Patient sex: F
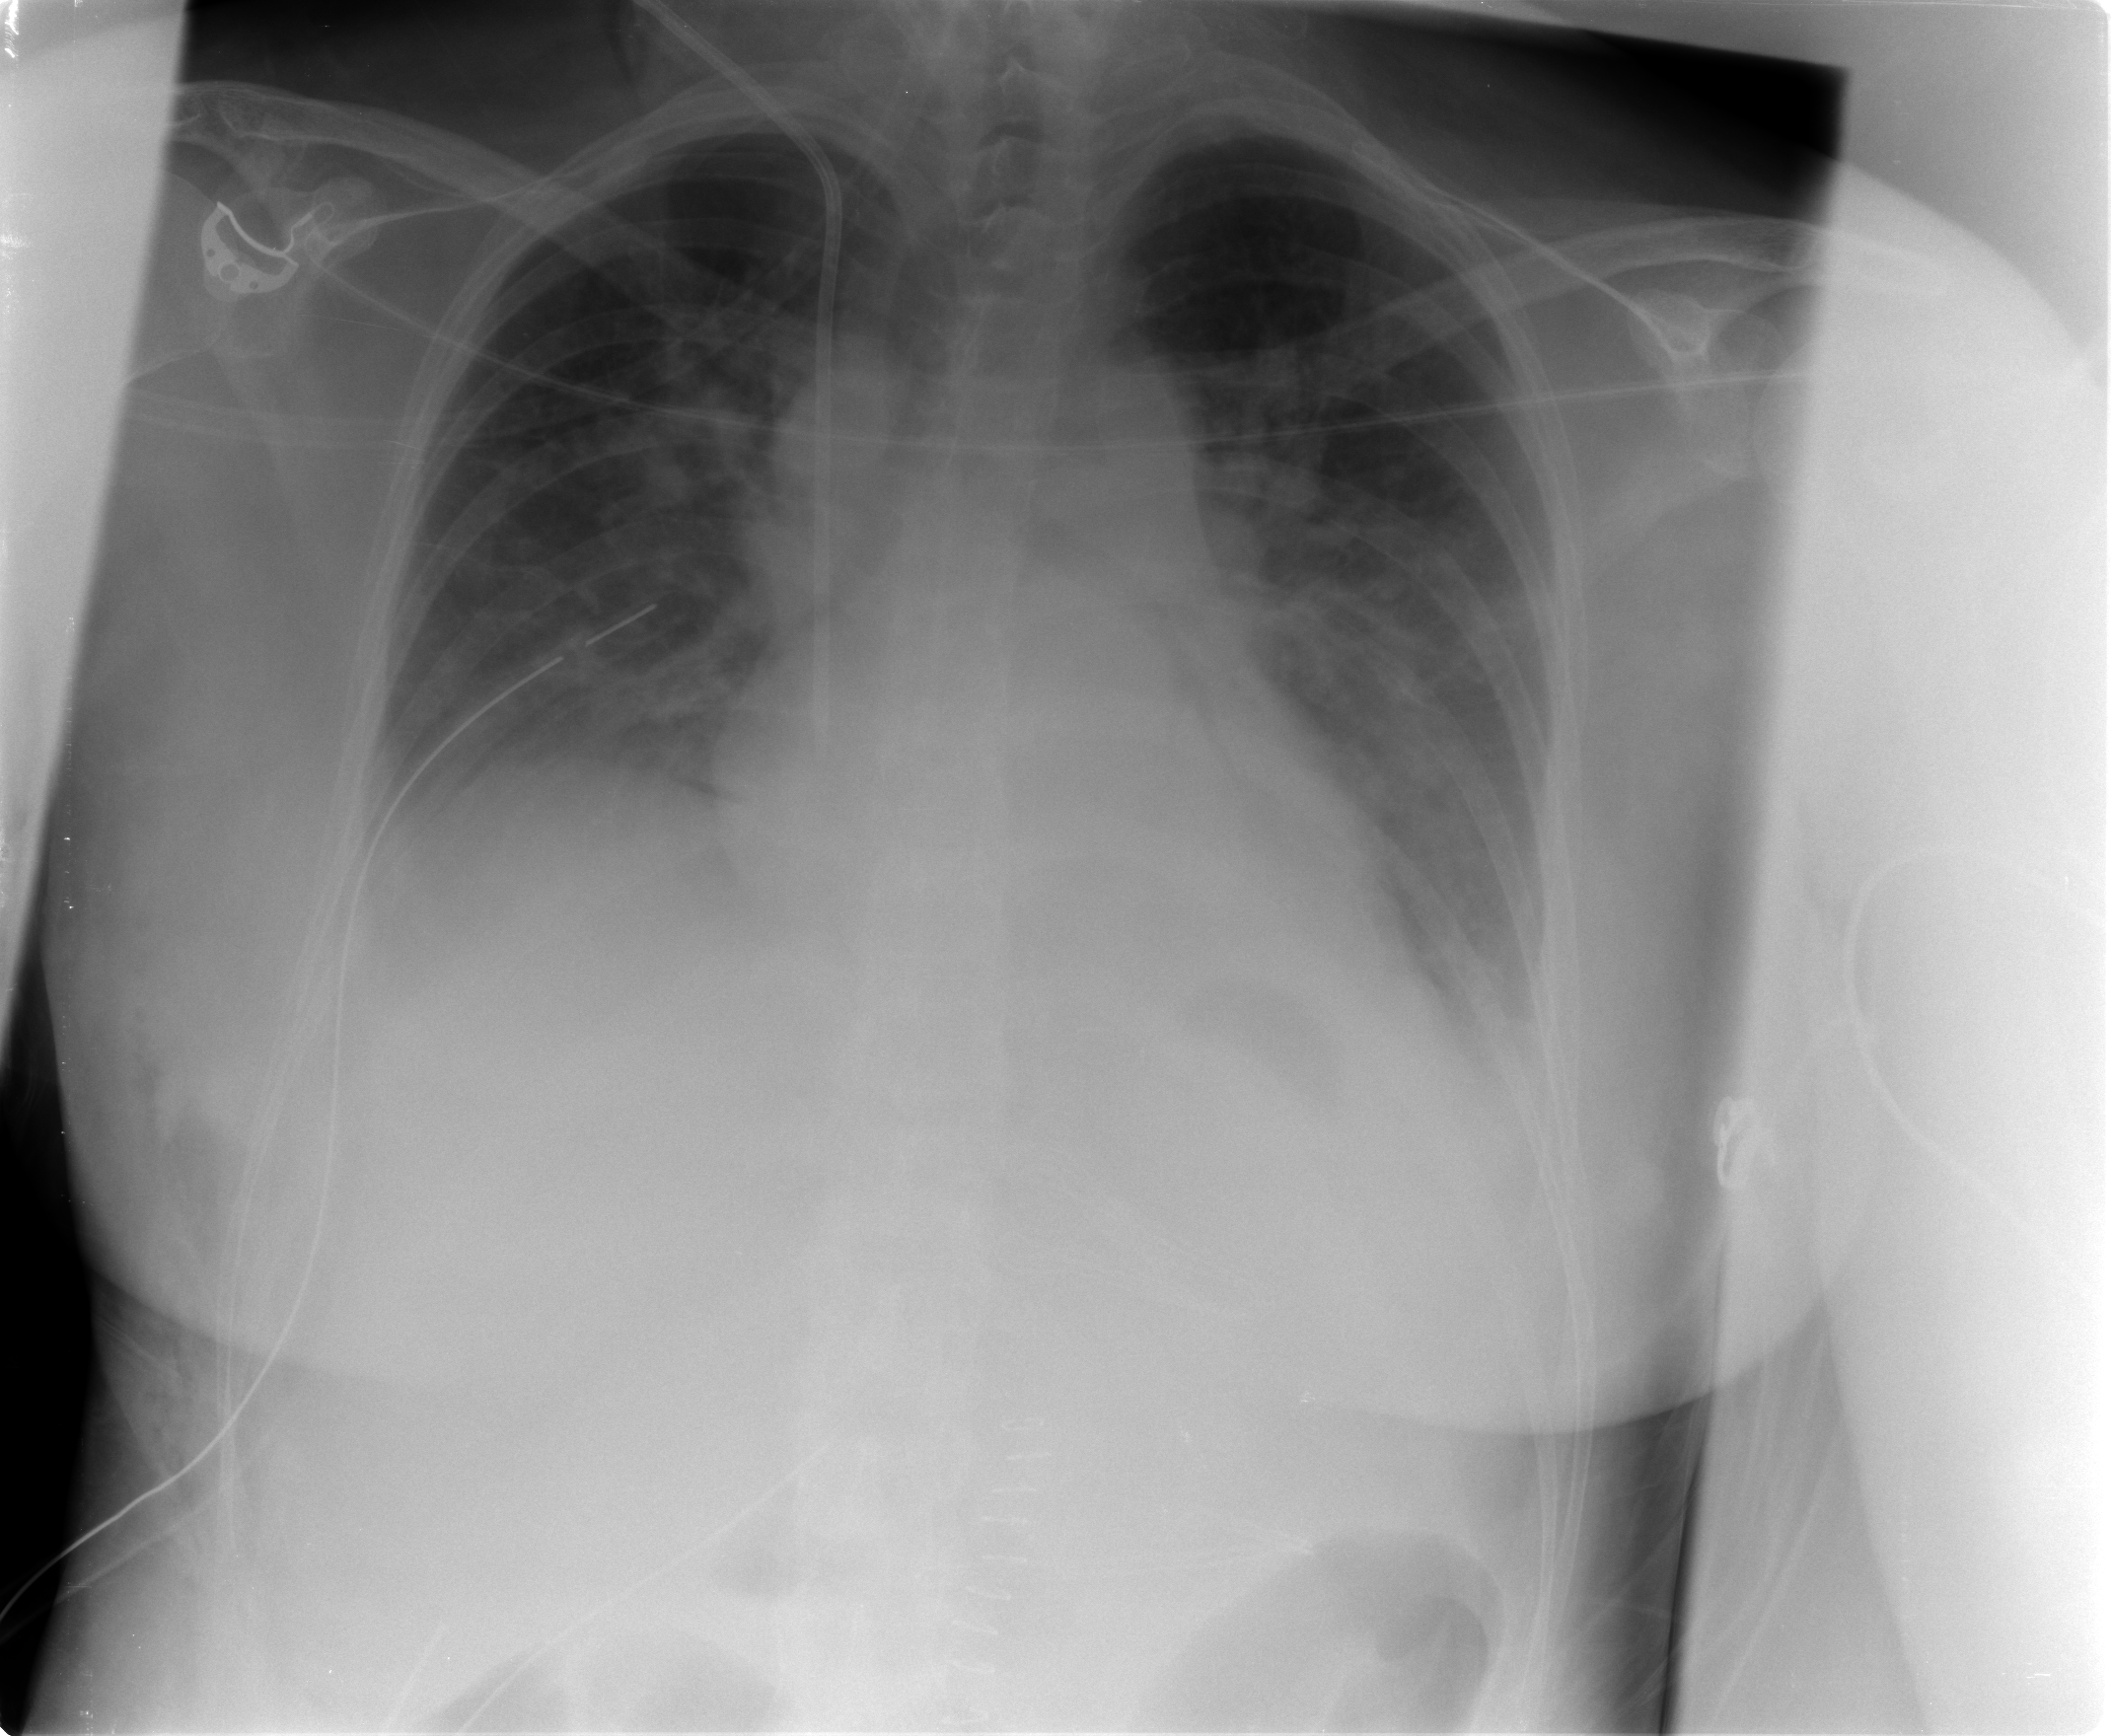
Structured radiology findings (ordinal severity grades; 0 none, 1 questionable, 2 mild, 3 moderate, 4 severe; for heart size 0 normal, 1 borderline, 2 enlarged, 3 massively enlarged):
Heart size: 0
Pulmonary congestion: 2
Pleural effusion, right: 2
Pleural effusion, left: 2
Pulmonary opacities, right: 3
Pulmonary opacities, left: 2
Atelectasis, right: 2
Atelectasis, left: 2